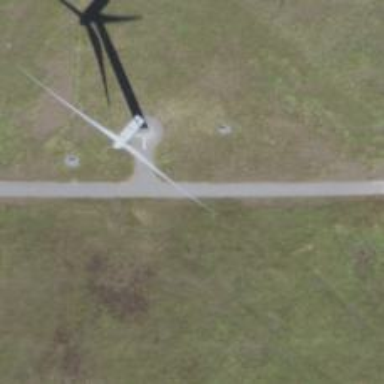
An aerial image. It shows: Wind generator powered by Vestas horizontal axis wind turbine.